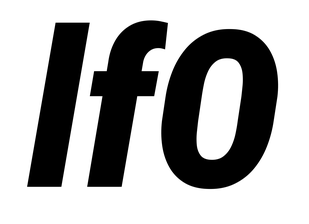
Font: Roboto-Italic_Condensed_Black_Italic